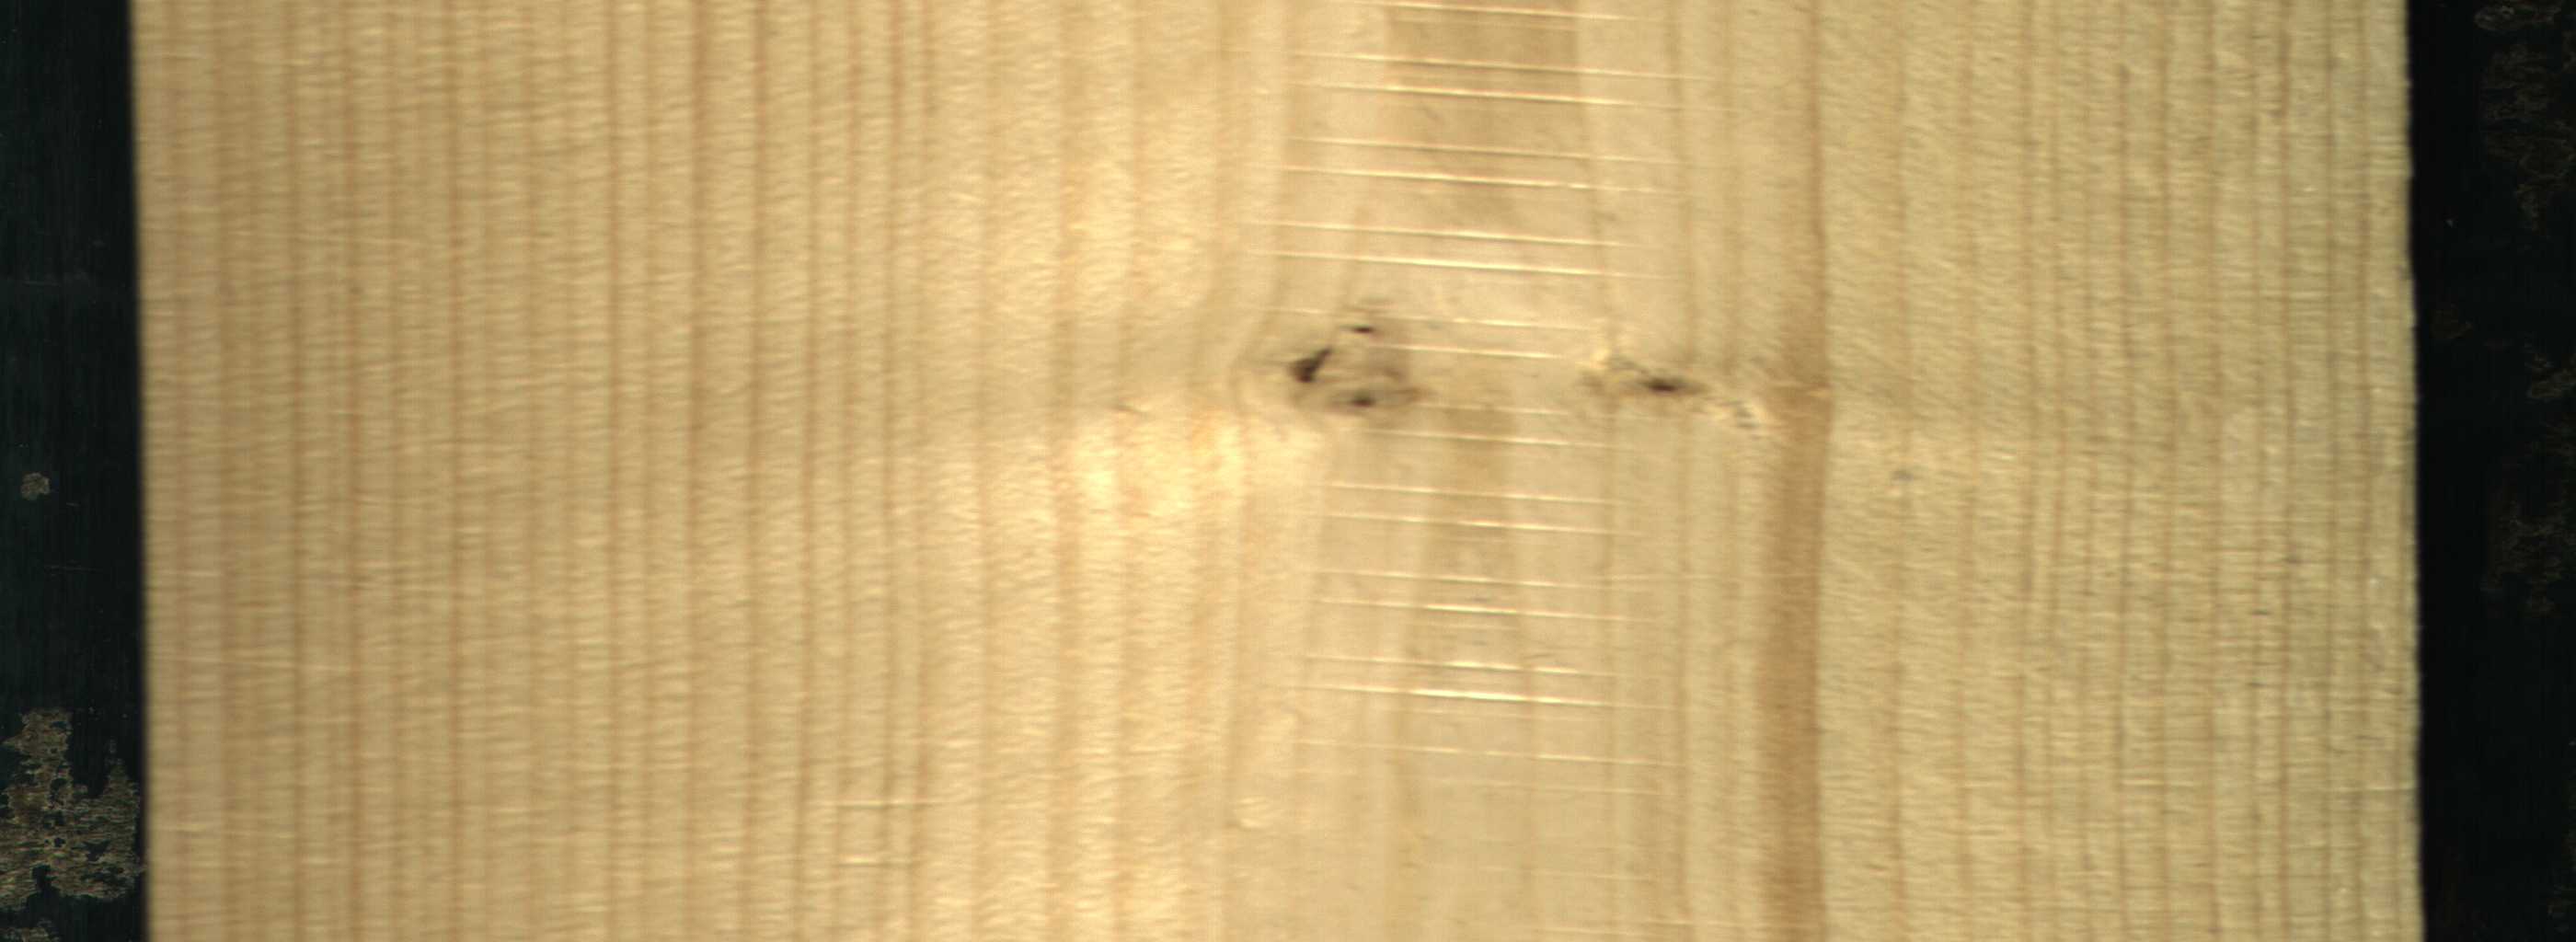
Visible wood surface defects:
resin
Live_Knot
Live_Knot
Live_Knot
Live_Knot